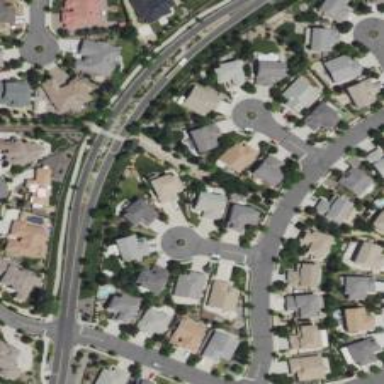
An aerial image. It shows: Turning loop on the road.